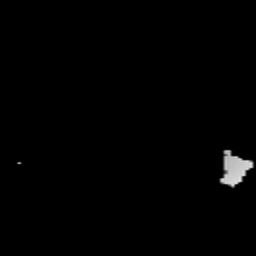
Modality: T2w
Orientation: sagittal
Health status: healthy
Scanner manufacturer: siemens
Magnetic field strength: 3 T
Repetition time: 12 s
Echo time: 0.092 s